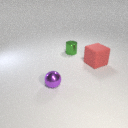
large red rubber cube to the right of small purple metal sphere